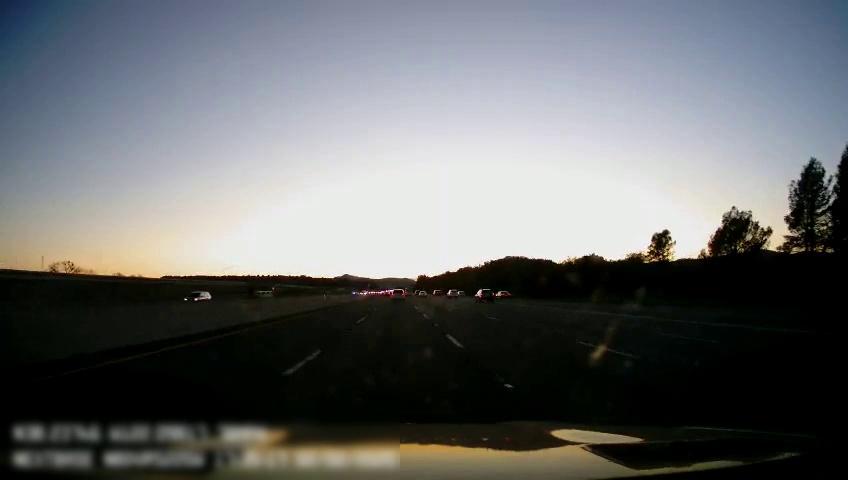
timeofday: Dusk/Dawn/Twilight
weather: Sunny
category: Drivable Space
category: Vehicles | SUV
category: Vehicles | SUV
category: Vehicles | Car
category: Vehicles | SUV
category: Vehicles | SUV
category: Lanes | Alternate Lane
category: Lanes | Current Lane
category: Lanes | Current Lane
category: Lanes | Alternate Lane
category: Lanes | Alternate Lane
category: Lanes | Alternate Lane